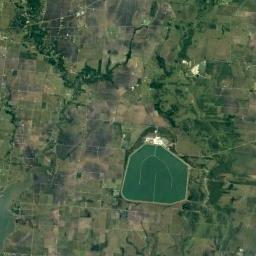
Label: lake